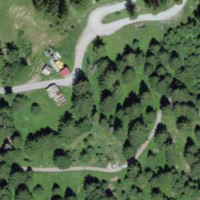
EUNIS habitat code: 26
Species observed at this site:
Larix decidua
Bistorta vivipara
Gymnadenia conopsea
Pimpinella major
Centaurea scabiosa
Rumex alpinus
Nucifraga caryocatactes
Neottia ovata